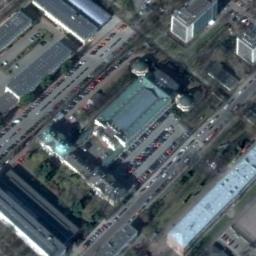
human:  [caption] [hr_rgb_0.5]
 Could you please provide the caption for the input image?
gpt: The church with some towers is surrounded by other buildings and some roads .

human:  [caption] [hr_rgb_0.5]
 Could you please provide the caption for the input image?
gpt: This is a church, Surrounded by grass .

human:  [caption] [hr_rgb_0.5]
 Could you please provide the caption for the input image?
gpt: The church is next to a road with many cars .

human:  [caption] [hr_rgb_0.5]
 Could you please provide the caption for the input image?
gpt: A church with a cyan roof with several turquoise towers on the roof, Surrounded by trees and parked vehicles .

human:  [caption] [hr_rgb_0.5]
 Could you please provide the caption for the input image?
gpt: A church with a green roof surrounded by lawns .